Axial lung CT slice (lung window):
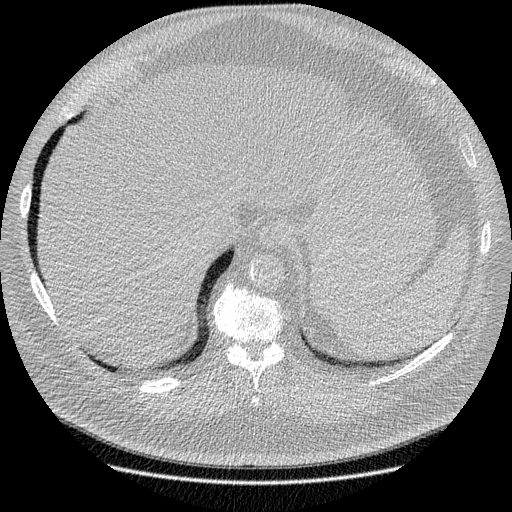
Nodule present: no